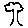
Label: tree